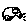
Label: car